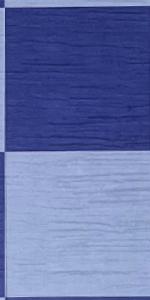
Label: Empty